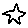
Label: star